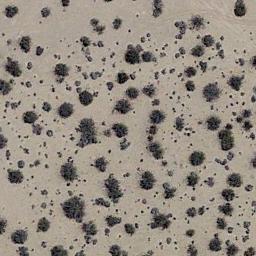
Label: chaparral